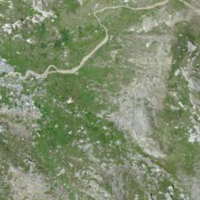
EUNIS habitat code: 31
Species observed at this site:
Bartsia alpina
Arnica montana
Parnassia palustris